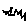
Label: zigzag